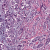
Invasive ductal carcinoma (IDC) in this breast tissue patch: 1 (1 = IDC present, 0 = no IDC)